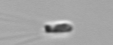
Label: Chaetoceros_subtilis